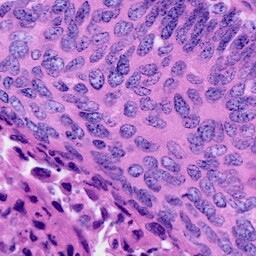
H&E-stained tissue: Cervix